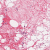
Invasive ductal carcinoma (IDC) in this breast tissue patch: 0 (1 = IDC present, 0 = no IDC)